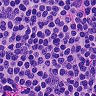
Metastatic tissue present: no